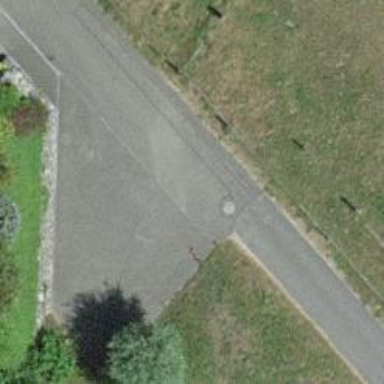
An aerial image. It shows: Residential road with asphalt surface.